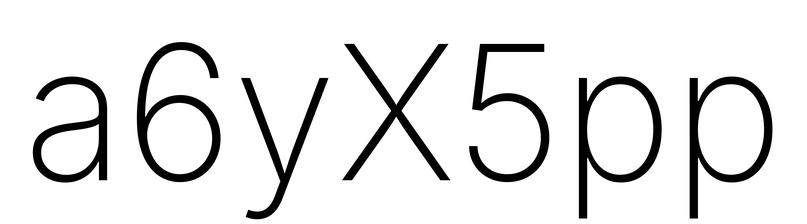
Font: Inter_ExtraLight